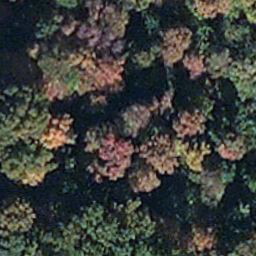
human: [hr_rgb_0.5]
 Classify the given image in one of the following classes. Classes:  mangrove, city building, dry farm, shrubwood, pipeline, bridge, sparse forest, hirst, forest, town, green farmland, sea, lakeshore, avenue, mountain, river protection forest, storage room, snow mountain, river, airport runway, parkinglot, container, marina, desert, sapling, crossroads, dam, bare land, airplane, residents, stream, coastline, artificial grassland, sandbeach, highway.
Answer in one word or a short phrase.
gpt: mangrove